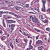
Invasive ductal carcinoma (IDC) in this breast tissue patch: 1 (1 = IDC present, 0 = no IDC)